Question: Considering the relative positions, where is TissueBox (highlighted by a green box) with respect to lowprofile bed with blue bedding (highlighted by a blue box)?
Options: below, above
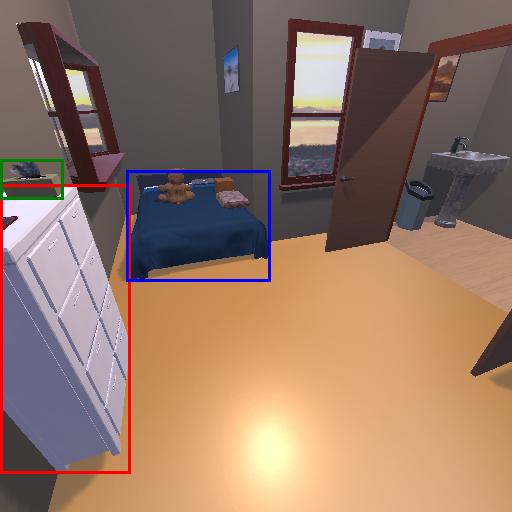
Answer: below